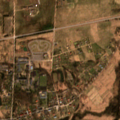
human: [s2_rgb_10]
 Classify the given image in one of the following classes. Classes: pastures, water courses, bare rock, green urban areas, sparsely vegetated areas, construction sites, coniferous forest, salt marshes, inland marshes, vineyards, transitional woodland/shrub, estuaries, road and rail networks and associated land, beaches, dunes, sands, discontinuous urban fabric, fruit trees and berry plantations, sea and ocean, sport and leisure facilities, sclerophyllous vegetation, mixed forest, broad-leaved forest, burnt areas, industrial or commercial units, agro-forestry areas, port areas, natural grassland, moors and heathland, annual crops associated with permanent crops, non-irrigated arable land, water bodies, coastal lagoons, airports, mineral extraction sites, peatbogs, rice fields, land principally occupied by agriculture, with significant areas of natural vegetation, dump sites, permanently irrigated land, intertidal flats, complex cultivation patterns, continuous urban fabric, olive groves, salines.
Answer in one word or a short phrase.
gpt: discontinuous urban fabric, sport and leisure facilities, non-irrigated arable land, pastures, complex cultivation patterns, broad-leaved forest, coniferous forest